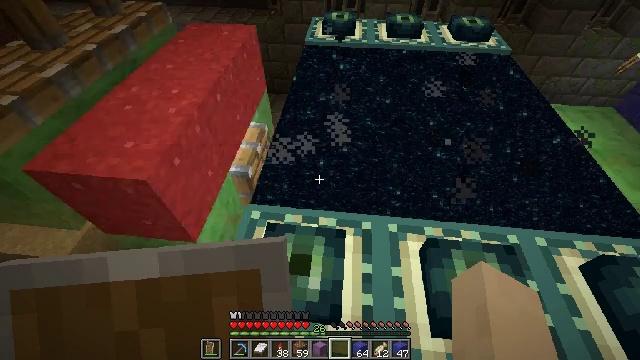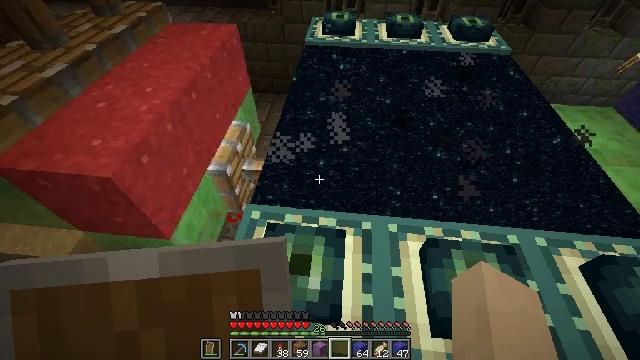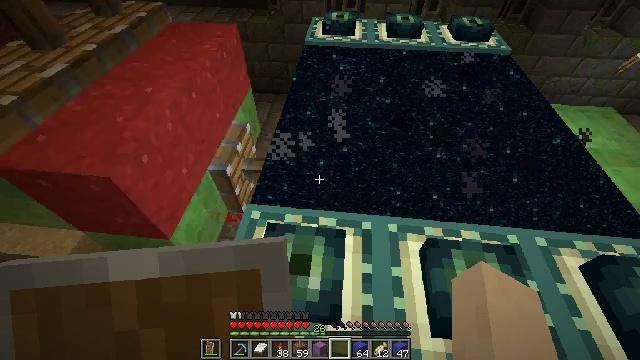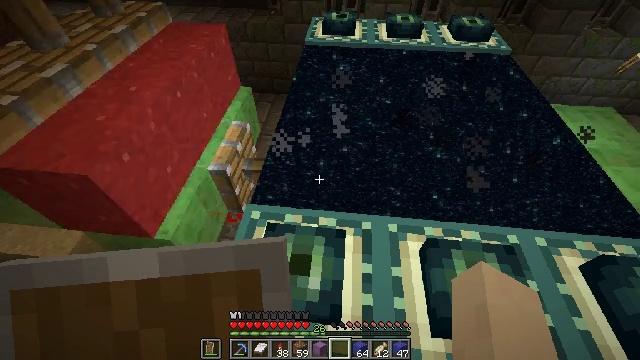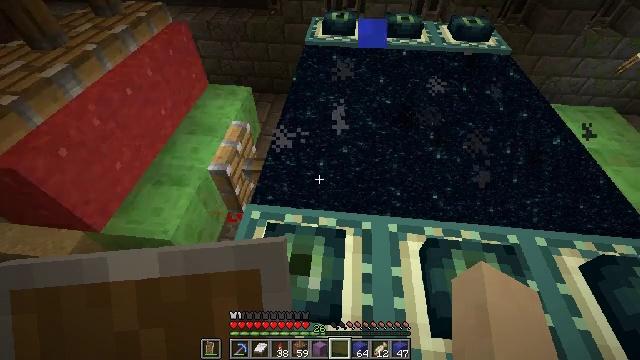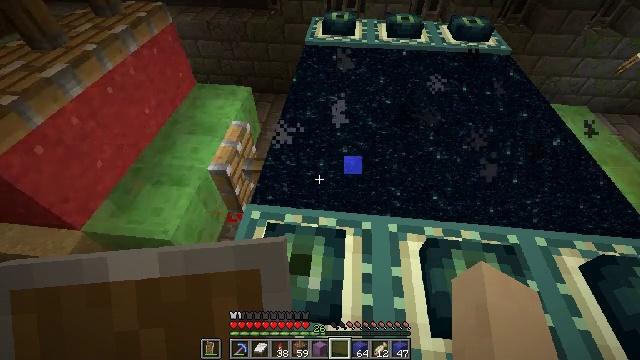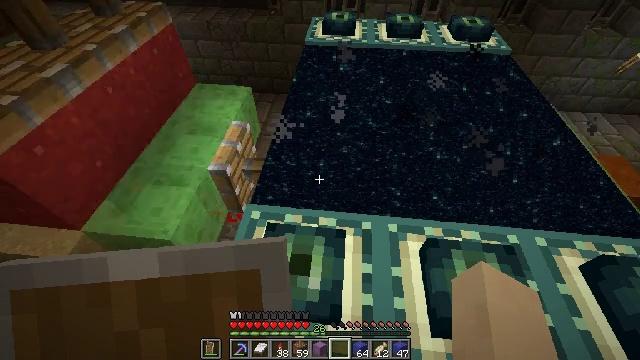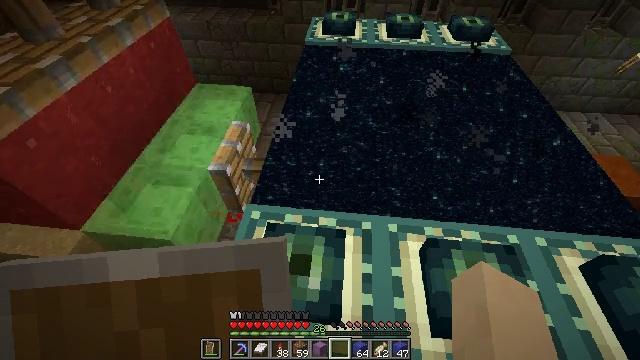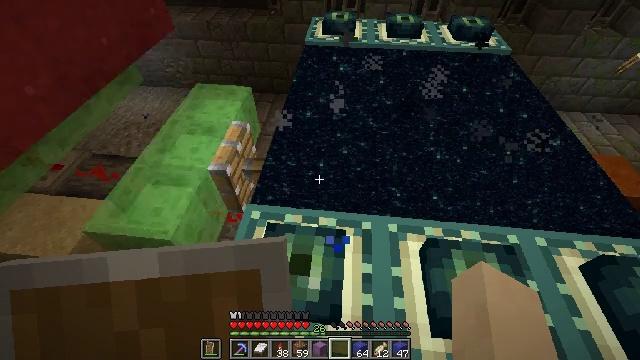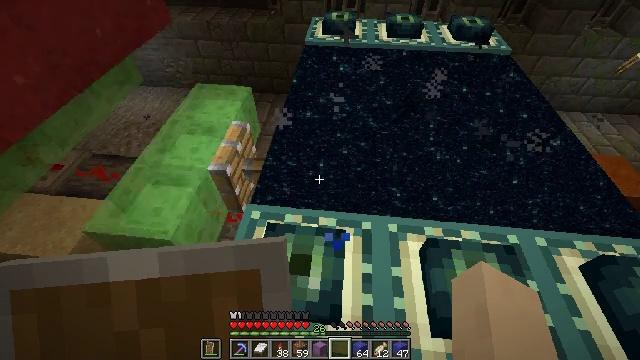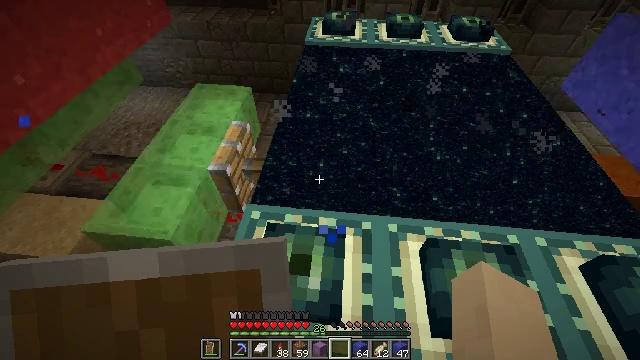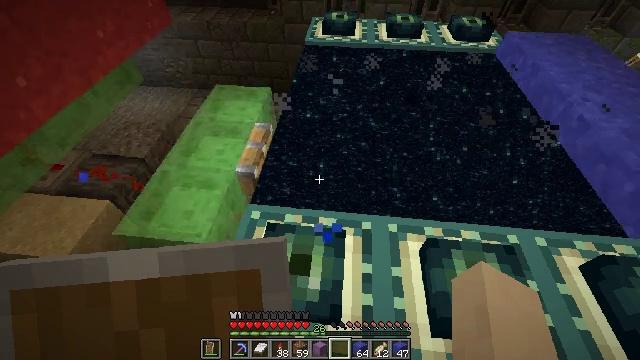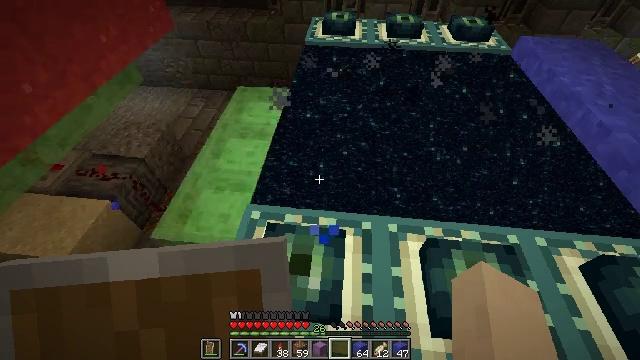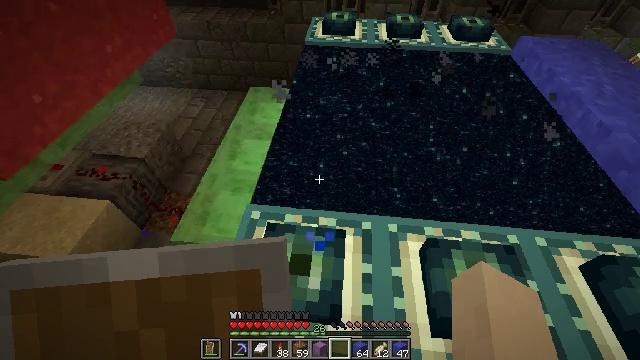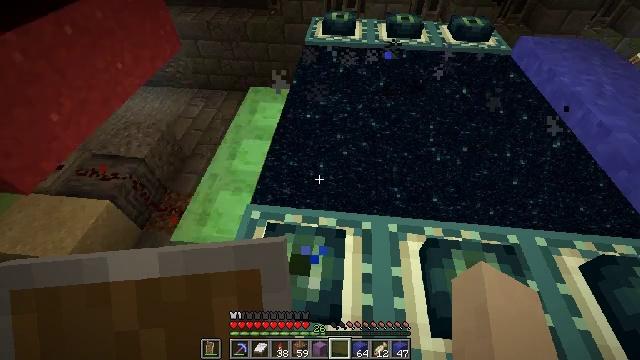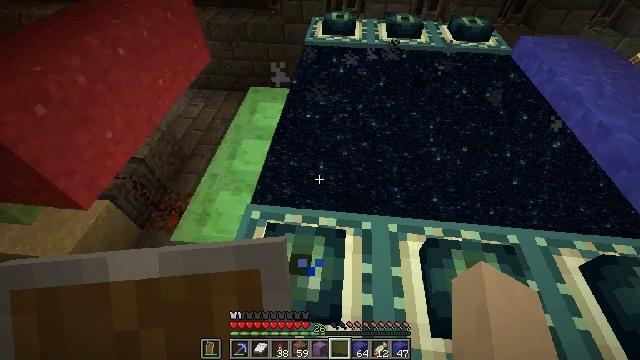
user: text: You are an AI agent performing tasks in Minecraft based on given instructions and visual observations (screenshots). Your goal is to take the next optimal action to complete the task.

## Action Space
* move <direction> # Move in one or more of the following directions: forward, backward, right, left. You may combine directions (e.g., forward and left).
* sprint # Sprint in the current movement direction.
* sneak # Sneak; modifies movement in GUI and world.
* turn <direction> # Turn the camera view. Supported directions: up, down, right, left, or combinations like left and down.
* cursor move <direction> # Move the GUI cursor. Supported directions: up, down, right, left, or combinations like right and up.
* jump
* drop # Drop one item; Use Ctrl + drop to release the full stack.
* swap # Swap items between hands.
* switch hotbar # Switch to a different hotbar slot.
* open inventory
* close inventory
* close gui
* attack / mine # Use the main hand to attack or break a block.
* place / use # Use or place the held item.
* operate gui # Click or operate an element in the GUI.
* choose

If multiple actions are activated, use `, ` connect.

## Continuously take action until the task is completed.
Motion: motion action
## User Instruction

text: Mine the red concrete powder block.
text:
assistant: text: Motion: no_op
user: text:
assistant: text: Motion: no_op
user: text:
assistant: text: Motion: no_op
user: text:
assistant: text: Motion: no_op
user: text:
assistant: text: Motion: no_op
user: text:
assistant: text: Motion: no_op
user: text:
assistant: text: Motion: no_op
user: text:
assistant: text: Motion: no_op
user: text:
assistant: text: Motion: no_op
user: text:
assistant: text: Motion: no_op
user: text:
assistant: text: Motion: no_op
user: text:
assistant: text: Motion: no_op
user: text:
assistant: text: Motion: no_op
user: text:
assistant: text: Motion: no_op
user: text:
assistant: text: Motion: no_op
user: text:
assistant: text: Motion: no_op
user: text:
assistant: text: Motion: no_op
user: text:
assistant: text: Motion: no_op
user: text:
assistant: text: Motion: no_op
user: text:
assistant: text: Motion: no_op
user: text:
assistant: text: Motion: no_op
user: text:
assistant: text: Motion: no_op
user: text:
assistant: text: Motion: no_op
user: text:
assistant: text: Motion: no_op
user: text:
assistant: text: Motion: no_op
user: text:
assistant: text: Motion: no_op
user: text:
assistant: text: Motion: no_op
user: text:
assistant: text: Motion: no_op
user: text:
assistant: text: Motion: no_op
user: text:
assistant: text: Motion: no_op